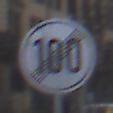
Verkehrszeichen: EndeGeschwindigkeit100
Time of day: MorningAfternoon
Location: Outdoor (Urban)
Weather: PartlyCloudy
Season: NotSpecified
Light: Natural